Interaction volume radius: 10 \u00c5
Interaction volume height: 45 \u00c5
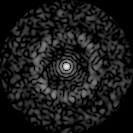
Disorder parameter: 0.8207